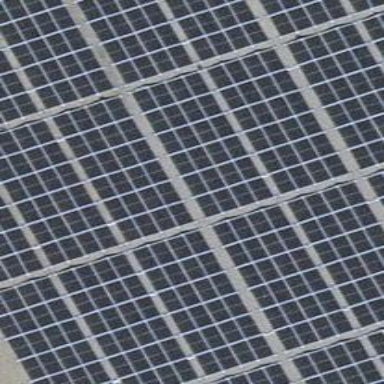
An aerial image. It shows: Solar power generator using photovoltaic method with solar photovoltaic panel types.